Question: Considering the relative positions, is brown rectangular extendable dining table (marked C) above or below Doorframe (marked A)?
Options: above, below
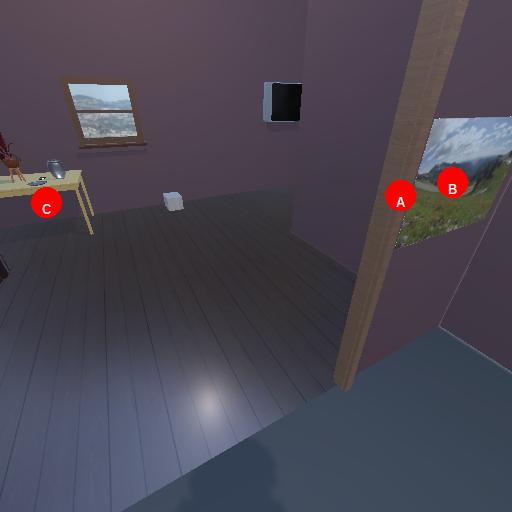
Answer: above